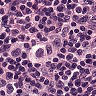
Metastatic tissue present: yes